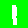
Digit: 1